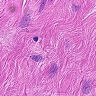
Metastatic tissue present: no